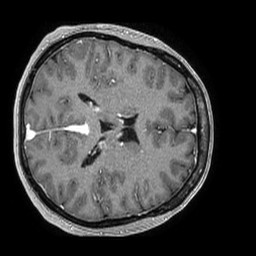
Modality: T1w
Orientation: axial
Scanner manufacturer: philips
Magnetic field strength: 1.5 T
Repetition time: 0.007462 s
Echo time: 0.003388 s